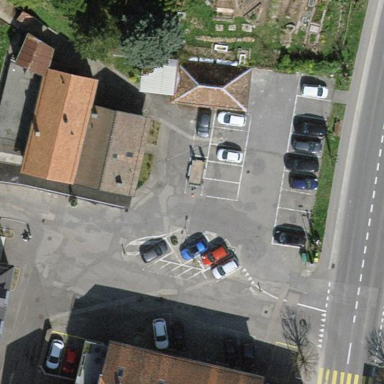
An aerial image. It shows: Parking area with surface.